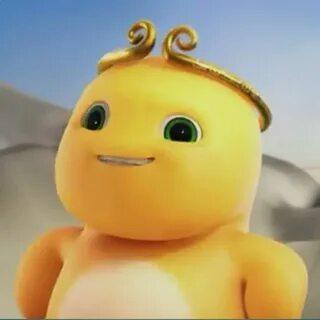
Label: nailong